Question: I have registered global Exceptionhandlers in my Application (C#, WPF, .NET4) at the startup-routine on the following way:
'''
AppDomain.CurrentDomain.UnhandledException += (sender, args) => HandleException(args.ExceptionObject as Exception);
Application.Current.DispatcherUnhandledException += (sender, args) => {
HandleException(args.Exception);
args.Handled = true;
};
'''
Where HandleException() does logging the Exception and showing a MessageBox with some additional information.
Now, there are from time to time crashes of my application on some customer machines, where HandleException() is not called. Windows is showing the following message:

In the WindowsEventLog, I get the following entries:
Entry1:
'''
Name der fehlerhaften Anwendung: proconact.exe, Version: 1.0.0.1365, Zeitstempel: 0x511531df
Name des fehlerhaften Moduls: PresentationFramework.ni.dll, Version: 4.0.30319.588, Zeitstempel: 0x504db27d
Ausnahmecode: 0xc00000fd
Fehleroffset: 0x002ef05b
ID des fehlerhaften Prozesses: 0x1bec
Startzeit der fehlerhaften Anwendung: 0x01ce0b5dce4030a6
Pfad der fehlerhaften Anwendung: C:\Program Files (x86)\proconact_sck\proconact.exe
Pfad des fehlerhaften Moduls: C:\windows\assembly\NativeImages_v4.0.30319_32\PresentationFramewo#\c627e9b7f10b01db43645284e601f255\PresentationFramework.ni.dll
Berichtskennung: d8d69f94-777a-11e2-b4b0-b4b52f2aad4f
'''
Entry2:
'''
Fehlerbucket <PHONE>, Typ 5
Ereignisname: CLR20r3
Antwort: Nicht verfugbar
CAB-Datei-ID: 0
Problemsignatur:
P1: proconact.exe
P2: 1.0.0.1365
P3: 511531df
P4: PresentationFramework
P5: 4.0.0.0
P6: 504db27d
P7: 329d
P8: 0
P9: System.StackOverflowException
P10:
Angefugte Dateien:
d:\Temp\WER6E9F.tmp.WERInternalMetadata.xml
Diese Dateien befinden sich moglicherweise hier:
C:\Users\roger\AppData\Local\Microsoft\Windows\WER\ReportArchive\AppCrash_proconact.exe_b0fabce1f86d1f843de5b5b4692a3e8ecd928_2c77f03d
Analysesymbol:
Es wird erneut nach einer Losung gesucht: 0
Berichts-ID: d8d69f94-777a-11e2-b4b0-b4b52f2aad4f
Berichtstatus: 0
'''
What can I do that I can handle the Exception (for the meanreason to get the stacktrace for analysis where the exception occurs)?
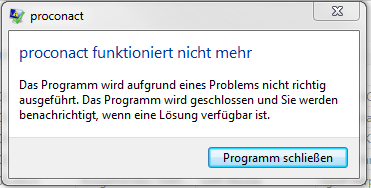
Answer: Some exceptions cannot be caught, not even by AppDomain.UnhandledException. Because they are too nasty to permit managed code to keep running.
StackOverflowException is heart attack like that, infamous enough to give this web site its name. There is not enough stack space left to do common managed code execution duties, like running the jitter. ExecutionEngineException is another one, triggered by a destroyed garbage-collected heap and uncatchable in .NET 4.0 and up.
So no, the show is over and the WER dialog and the Windows event log entry is all that's left to look at. SO is always caused by a bug, you'll need to fix it.